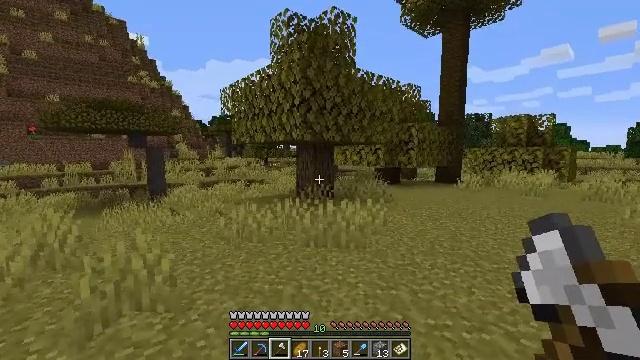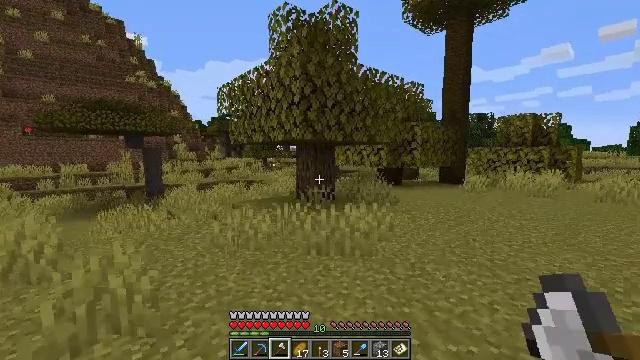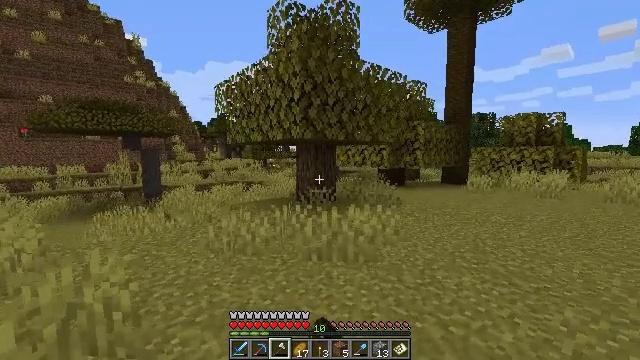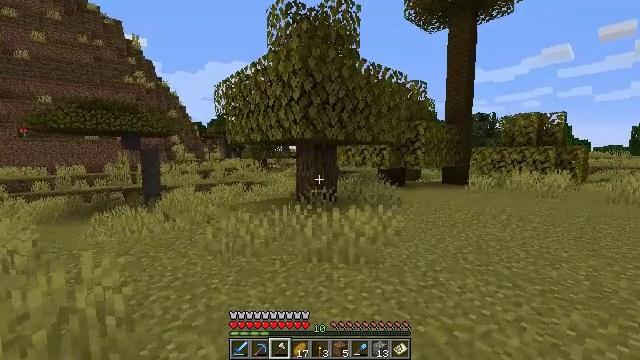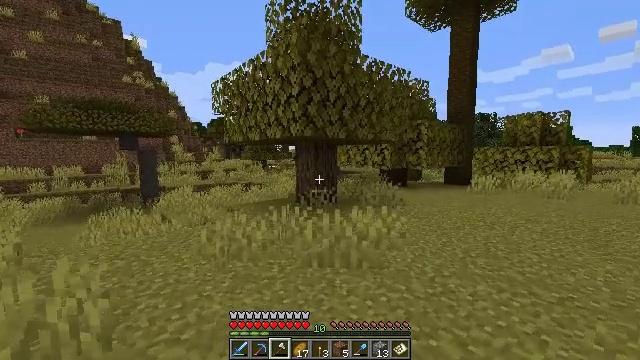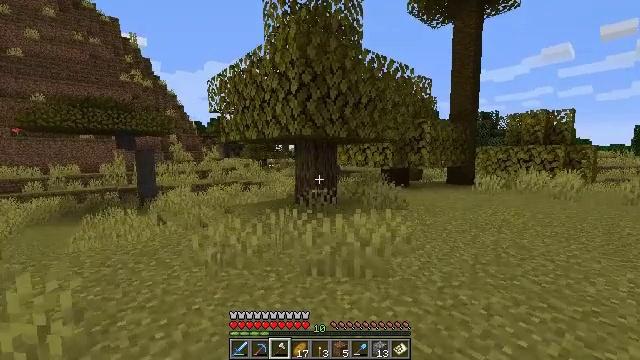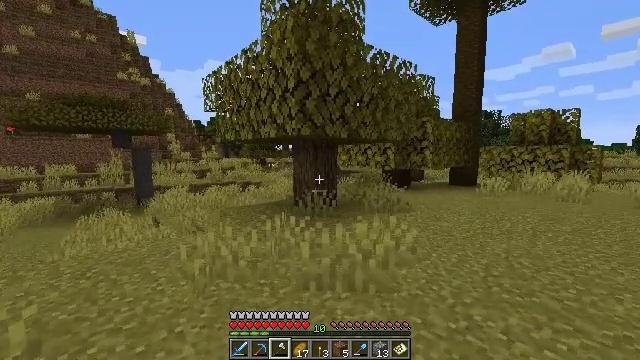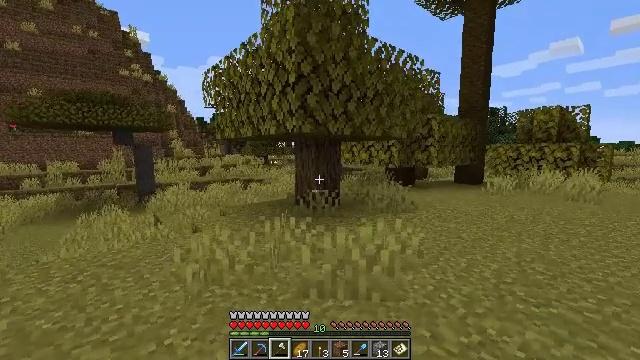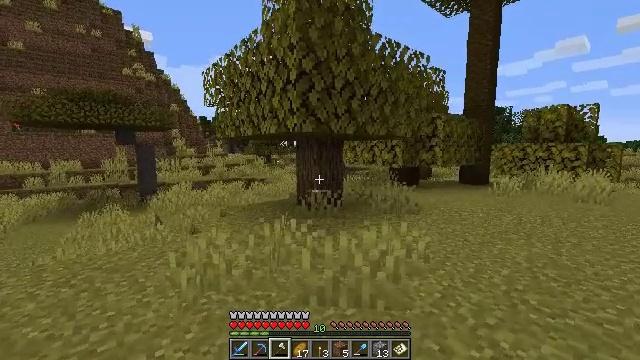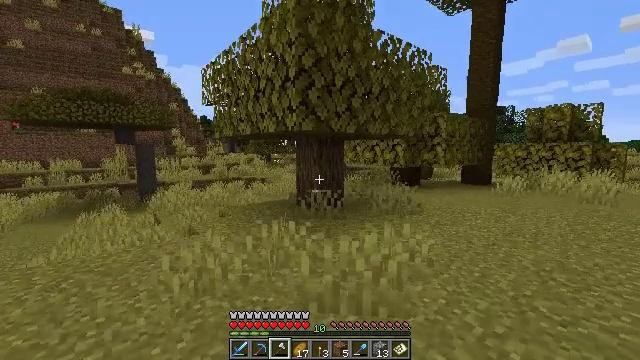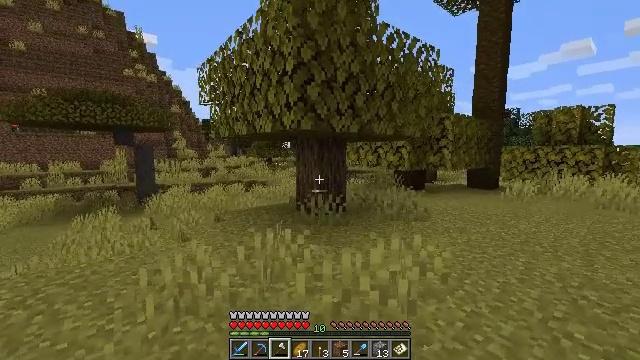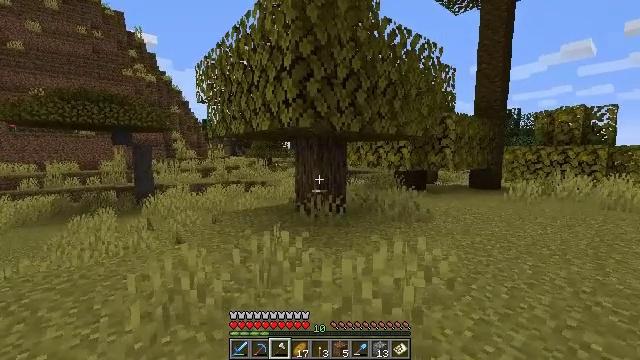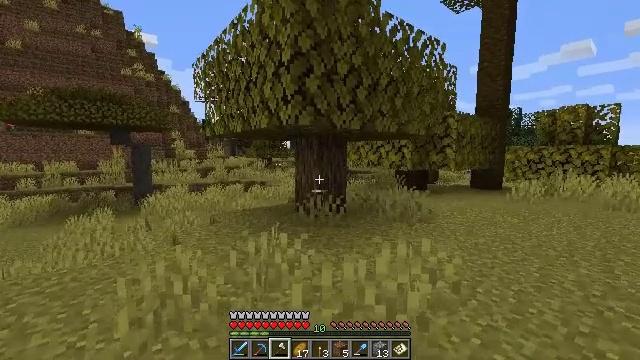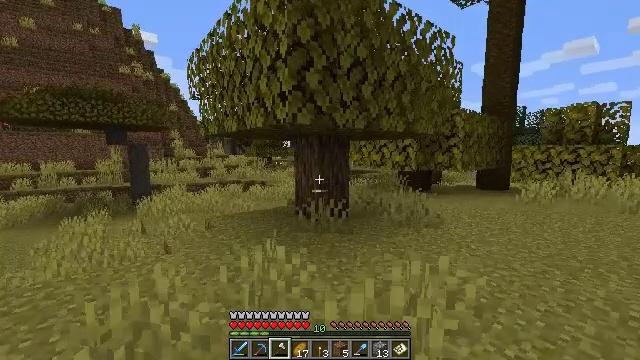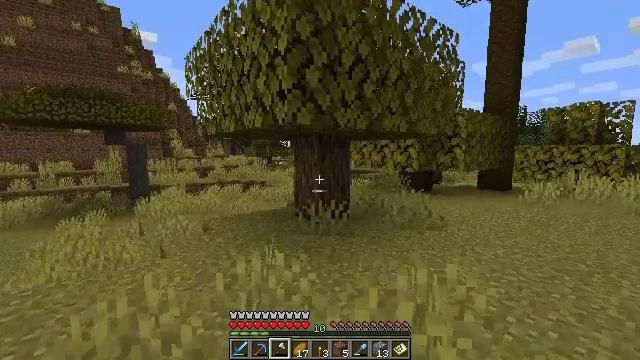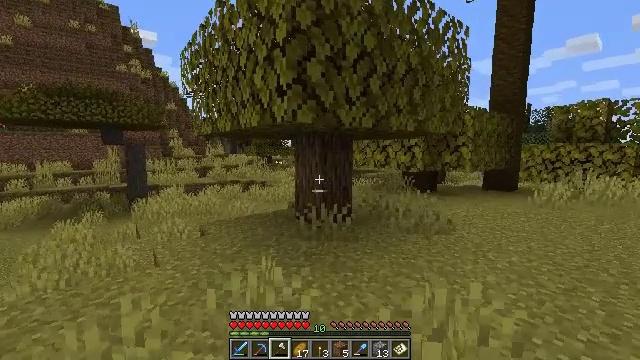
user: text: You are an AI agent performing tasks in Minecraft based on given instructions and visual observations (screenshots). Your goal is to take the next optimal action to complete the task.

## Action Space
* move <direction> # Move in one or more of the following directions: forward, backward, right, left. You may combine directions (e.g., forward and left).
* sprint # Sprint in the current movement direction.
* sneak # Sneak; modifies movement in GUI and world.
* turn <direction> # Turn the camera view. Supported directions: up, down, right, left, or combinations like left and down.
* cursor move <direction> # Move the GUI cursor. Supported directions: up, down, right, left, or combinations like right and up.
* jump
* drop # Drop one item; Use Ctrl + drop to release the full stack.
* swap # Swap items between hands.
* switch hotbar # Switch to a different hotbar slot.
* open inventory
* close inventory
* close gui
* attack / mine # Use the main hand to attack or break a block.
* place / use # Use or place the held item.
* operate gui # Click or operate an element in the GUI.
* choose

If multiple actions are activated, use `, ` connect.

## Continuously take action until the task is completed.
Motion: motion action
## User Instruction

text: Chop down the oak log.
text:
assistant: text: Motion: move forward, attack / mine
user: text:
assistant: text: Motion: move forward, attack / mine
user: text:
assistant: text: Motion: move forward, attack / mine
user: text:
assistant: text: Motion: move forward, attack / mine
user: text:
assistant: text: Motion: move forward, attack / mine
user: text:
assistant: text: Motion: move forward
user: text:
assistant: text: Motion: move forward
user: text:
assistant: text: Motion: move forward
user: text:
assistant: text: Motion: move forward
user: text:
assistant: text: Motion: move forward
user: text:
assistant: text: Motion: move forward
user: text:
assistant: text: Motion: move forward
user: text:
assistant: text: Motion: move forward
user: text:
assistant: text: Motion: move forward
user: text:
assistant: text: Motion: move forward
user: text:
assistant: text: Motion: move forward
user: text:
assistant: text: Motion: move forward, turn down
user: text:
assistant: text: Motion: move forward, turn right and down
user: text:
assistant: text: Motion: move forward, turn right and down
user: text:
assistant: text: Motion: move forward, turn right and down
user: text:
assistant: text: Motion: move forward, turn down
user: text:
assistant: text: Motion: move forward, turn left and down
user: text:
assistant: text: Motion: move forward, turn down
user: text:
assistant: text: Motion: move forward
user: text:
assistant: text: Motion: move forward
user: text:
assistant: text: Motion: move forward
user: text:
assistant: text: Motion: move forward, turn down
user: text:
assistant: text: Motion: move forward
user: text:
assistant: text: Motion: move forward
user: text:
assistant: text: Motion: move forward